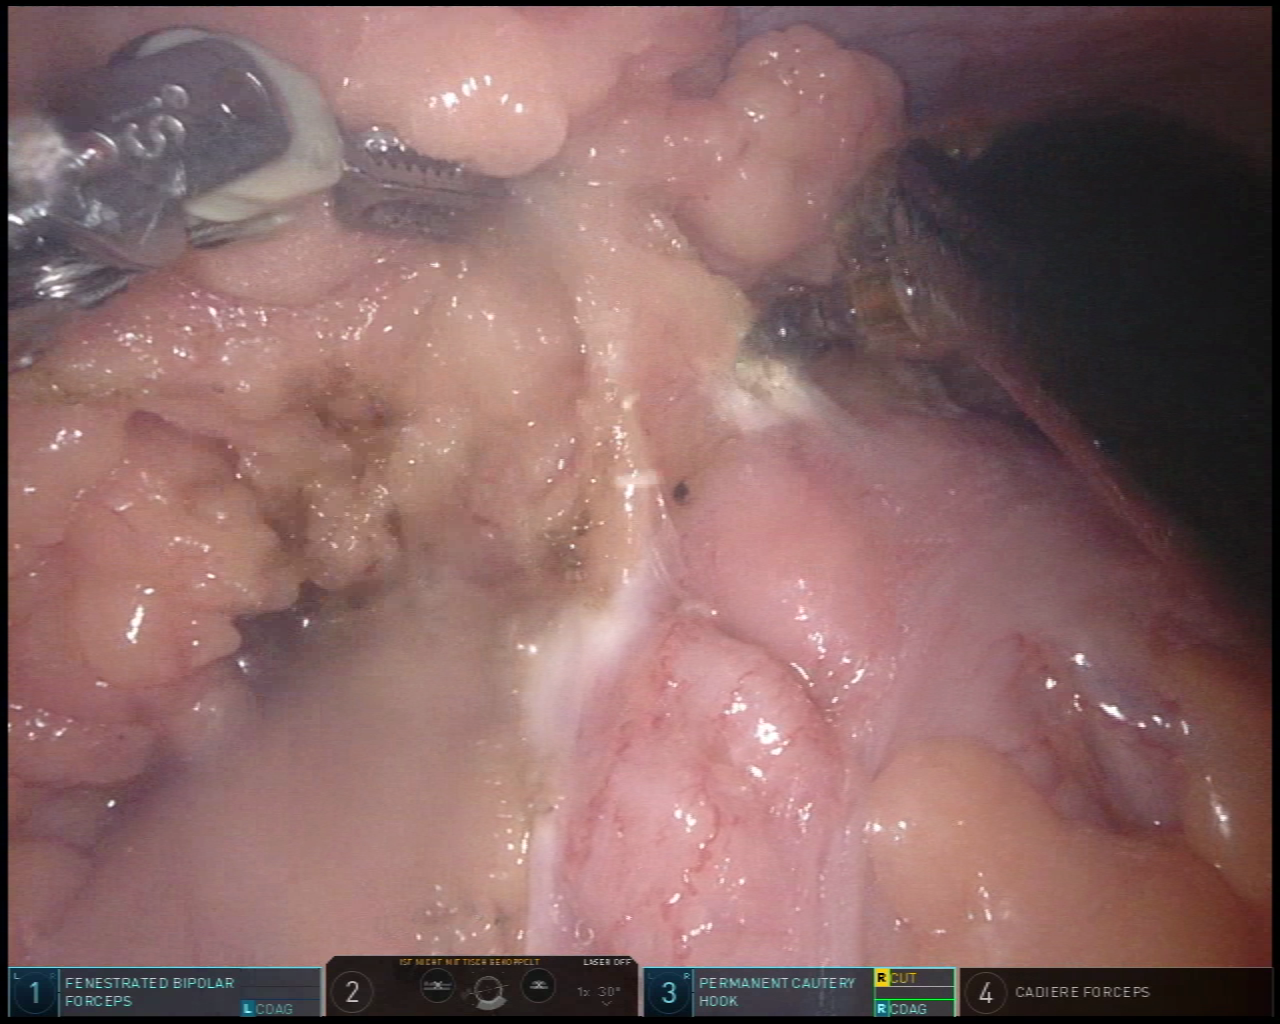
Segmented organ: colon
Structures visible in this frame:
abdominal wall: yes
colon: yes
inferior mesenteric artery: no
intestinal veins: no
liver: no
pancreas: no
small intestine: no
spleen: no
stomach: no
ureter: no
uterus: no
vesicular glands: no